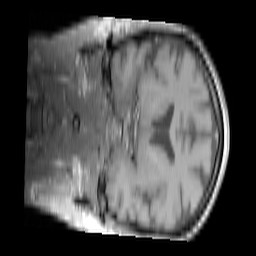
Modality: T1w
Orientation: coronal
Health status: ill
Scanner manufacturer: siemens
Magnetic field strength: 3 T
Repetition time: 0.4 s
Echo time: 0.00272 s